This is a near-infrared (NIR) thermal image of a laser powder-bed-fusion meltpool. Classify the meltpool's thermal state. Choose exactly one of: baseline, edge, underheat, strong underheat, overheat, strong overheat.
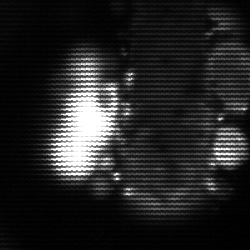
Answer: strong underheat